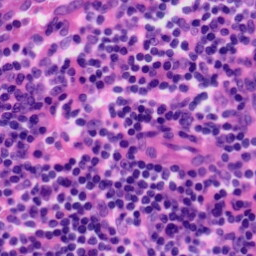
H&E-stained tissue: Tonsil